Question: I have a 'RecyclerView' that get me crash in 'adapter.notifyDataSetChanged();' :
'''
public class ListContent extends Activity {
String _comment;
public ArrayAdapter adapter;
RecyclerView recList;
Context context;
@Override
protected void onCreate(Bundle savedInstanceState) {
super.onCreate(savedInstanceState);
setContentView(R.layout.activity_listcontent);
recList = (RecyclerView) findViewById(R.id.cardList);
recList.setHasFixedSize(true);
LinearLayoutManager llm = new LinearLayoutManager(this);
llm.setOrientation(LinearLayoutManager.VERTICAL);
recList.setLayoutManager(llm);
_comment = "" here is my string <===
ContactAdapter ca = new ContactAdapter(createList(_comment),context);
recList.setAdapter(ca);
}
private List<Struct_ListContent> createList(String comment) {
List<Struct_ListContent> result = new ArrayList<Struct_ListContent>();
Pattern p = Pattern.compile("<span style="color: rgb\(51, 102, 255\);">([^<]*)</span>", Pattern.MULTILINE | Pattern.DOTALL);
for (Matcher m = p.matcher(comment); m.find(); ) {
Struct_ListContent st_list = new Struct_ListContent();
st_list.Title_ = m.group(1);
result.add(st_list);
}
adapter.notifyDataSetChanged();
return result;
}
'''
Get me crash in this line :
'''
adapter.notifyDataSetChanged();
'''

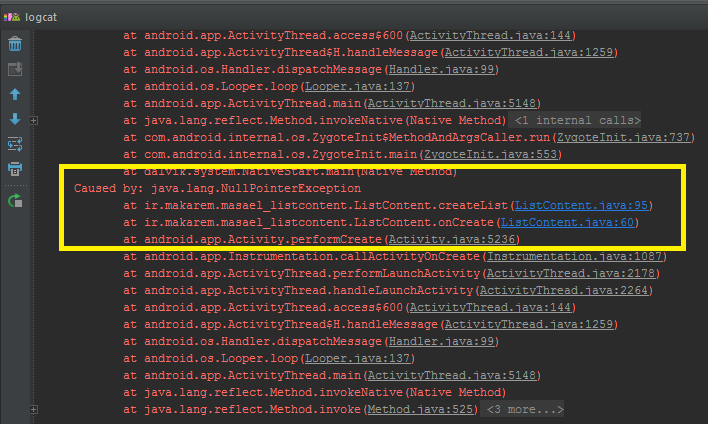
Answer: Looks like you never initialize the variable 'adapter'. So it is 'null'. That's why you get the NPE.